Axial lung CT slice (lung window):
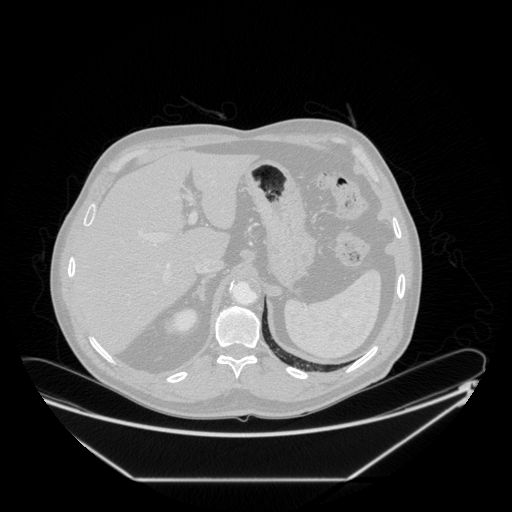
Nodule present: no